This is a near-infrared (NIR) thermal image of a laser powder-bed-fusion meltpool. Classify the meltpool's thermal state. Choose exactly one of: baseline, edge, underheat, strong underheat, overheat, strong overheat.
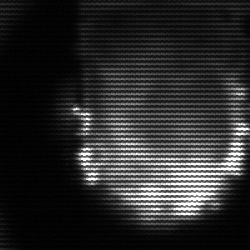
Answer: baseline